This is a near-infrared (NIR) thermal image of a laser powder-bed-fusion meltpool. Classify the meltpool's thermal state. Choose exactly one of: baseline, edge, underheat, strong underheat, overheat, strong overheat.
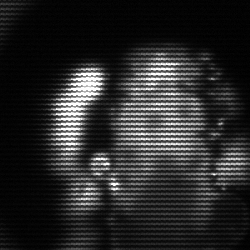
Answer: strong underheat